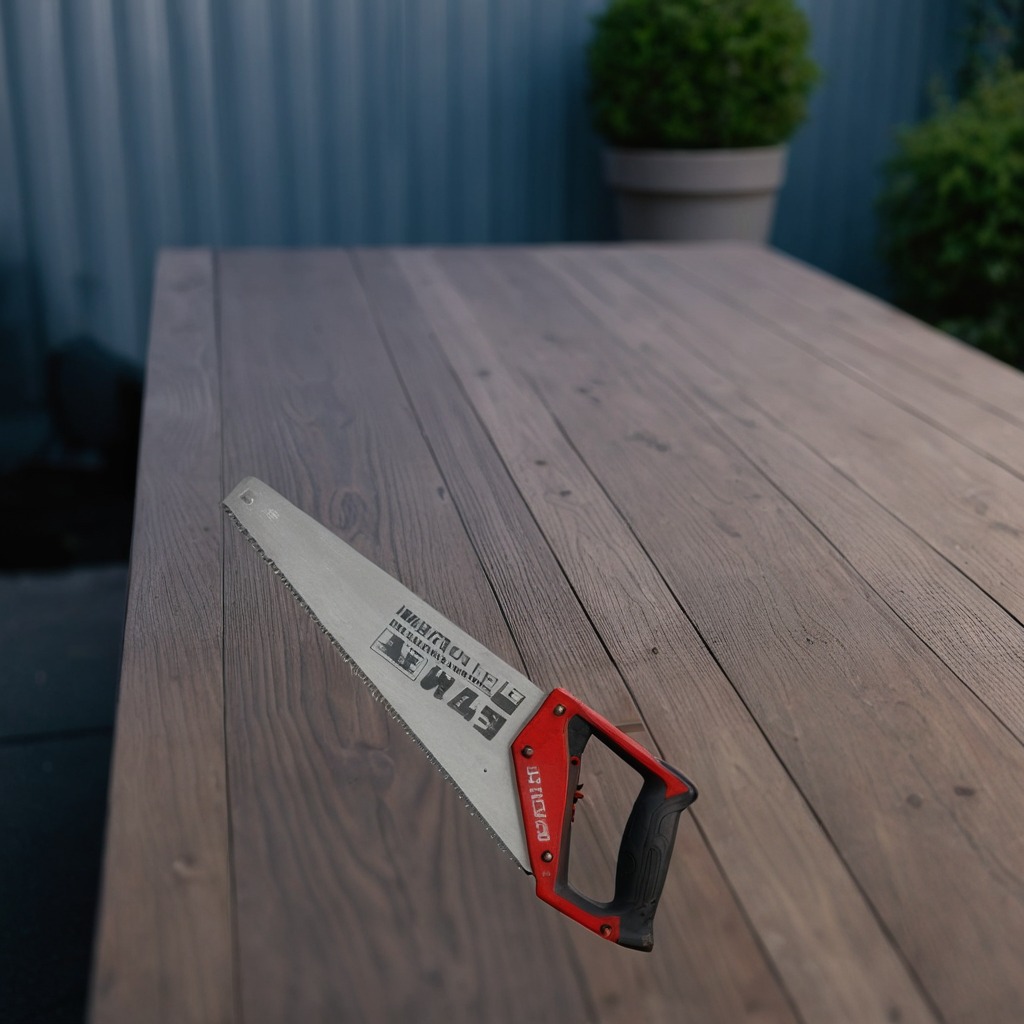
A metal saw is lying on a table in a garage at twilight.